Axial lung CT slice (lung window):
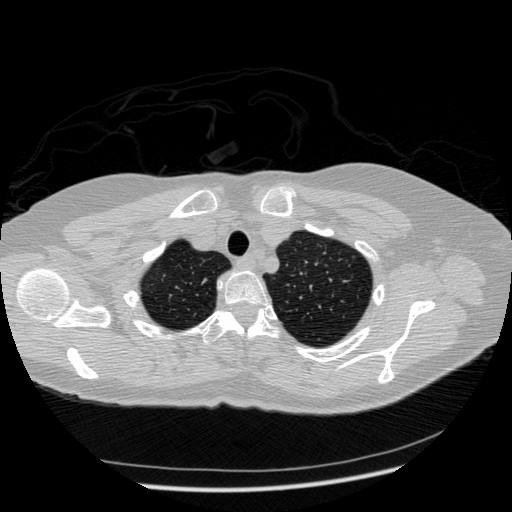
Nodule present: no